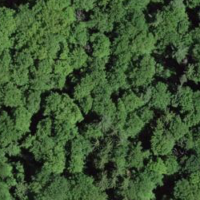
EUNIS habitat code: 41
Species observed at this site:
Allium ursinum